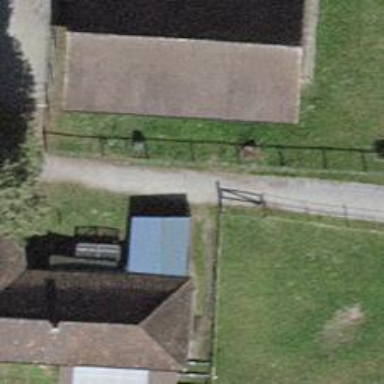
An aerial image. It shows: Gate.